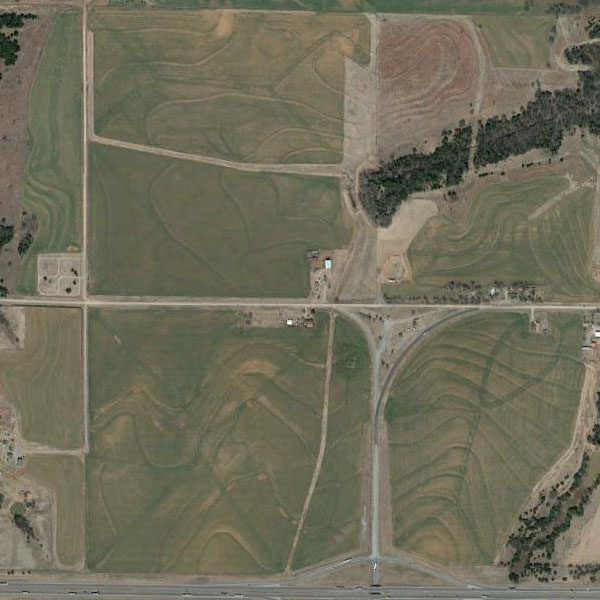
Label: Farmland